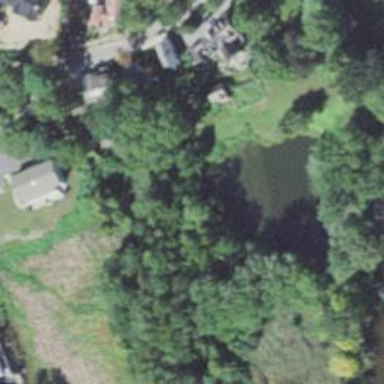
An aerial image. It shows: Pond surrounded by natural water.